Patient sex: M
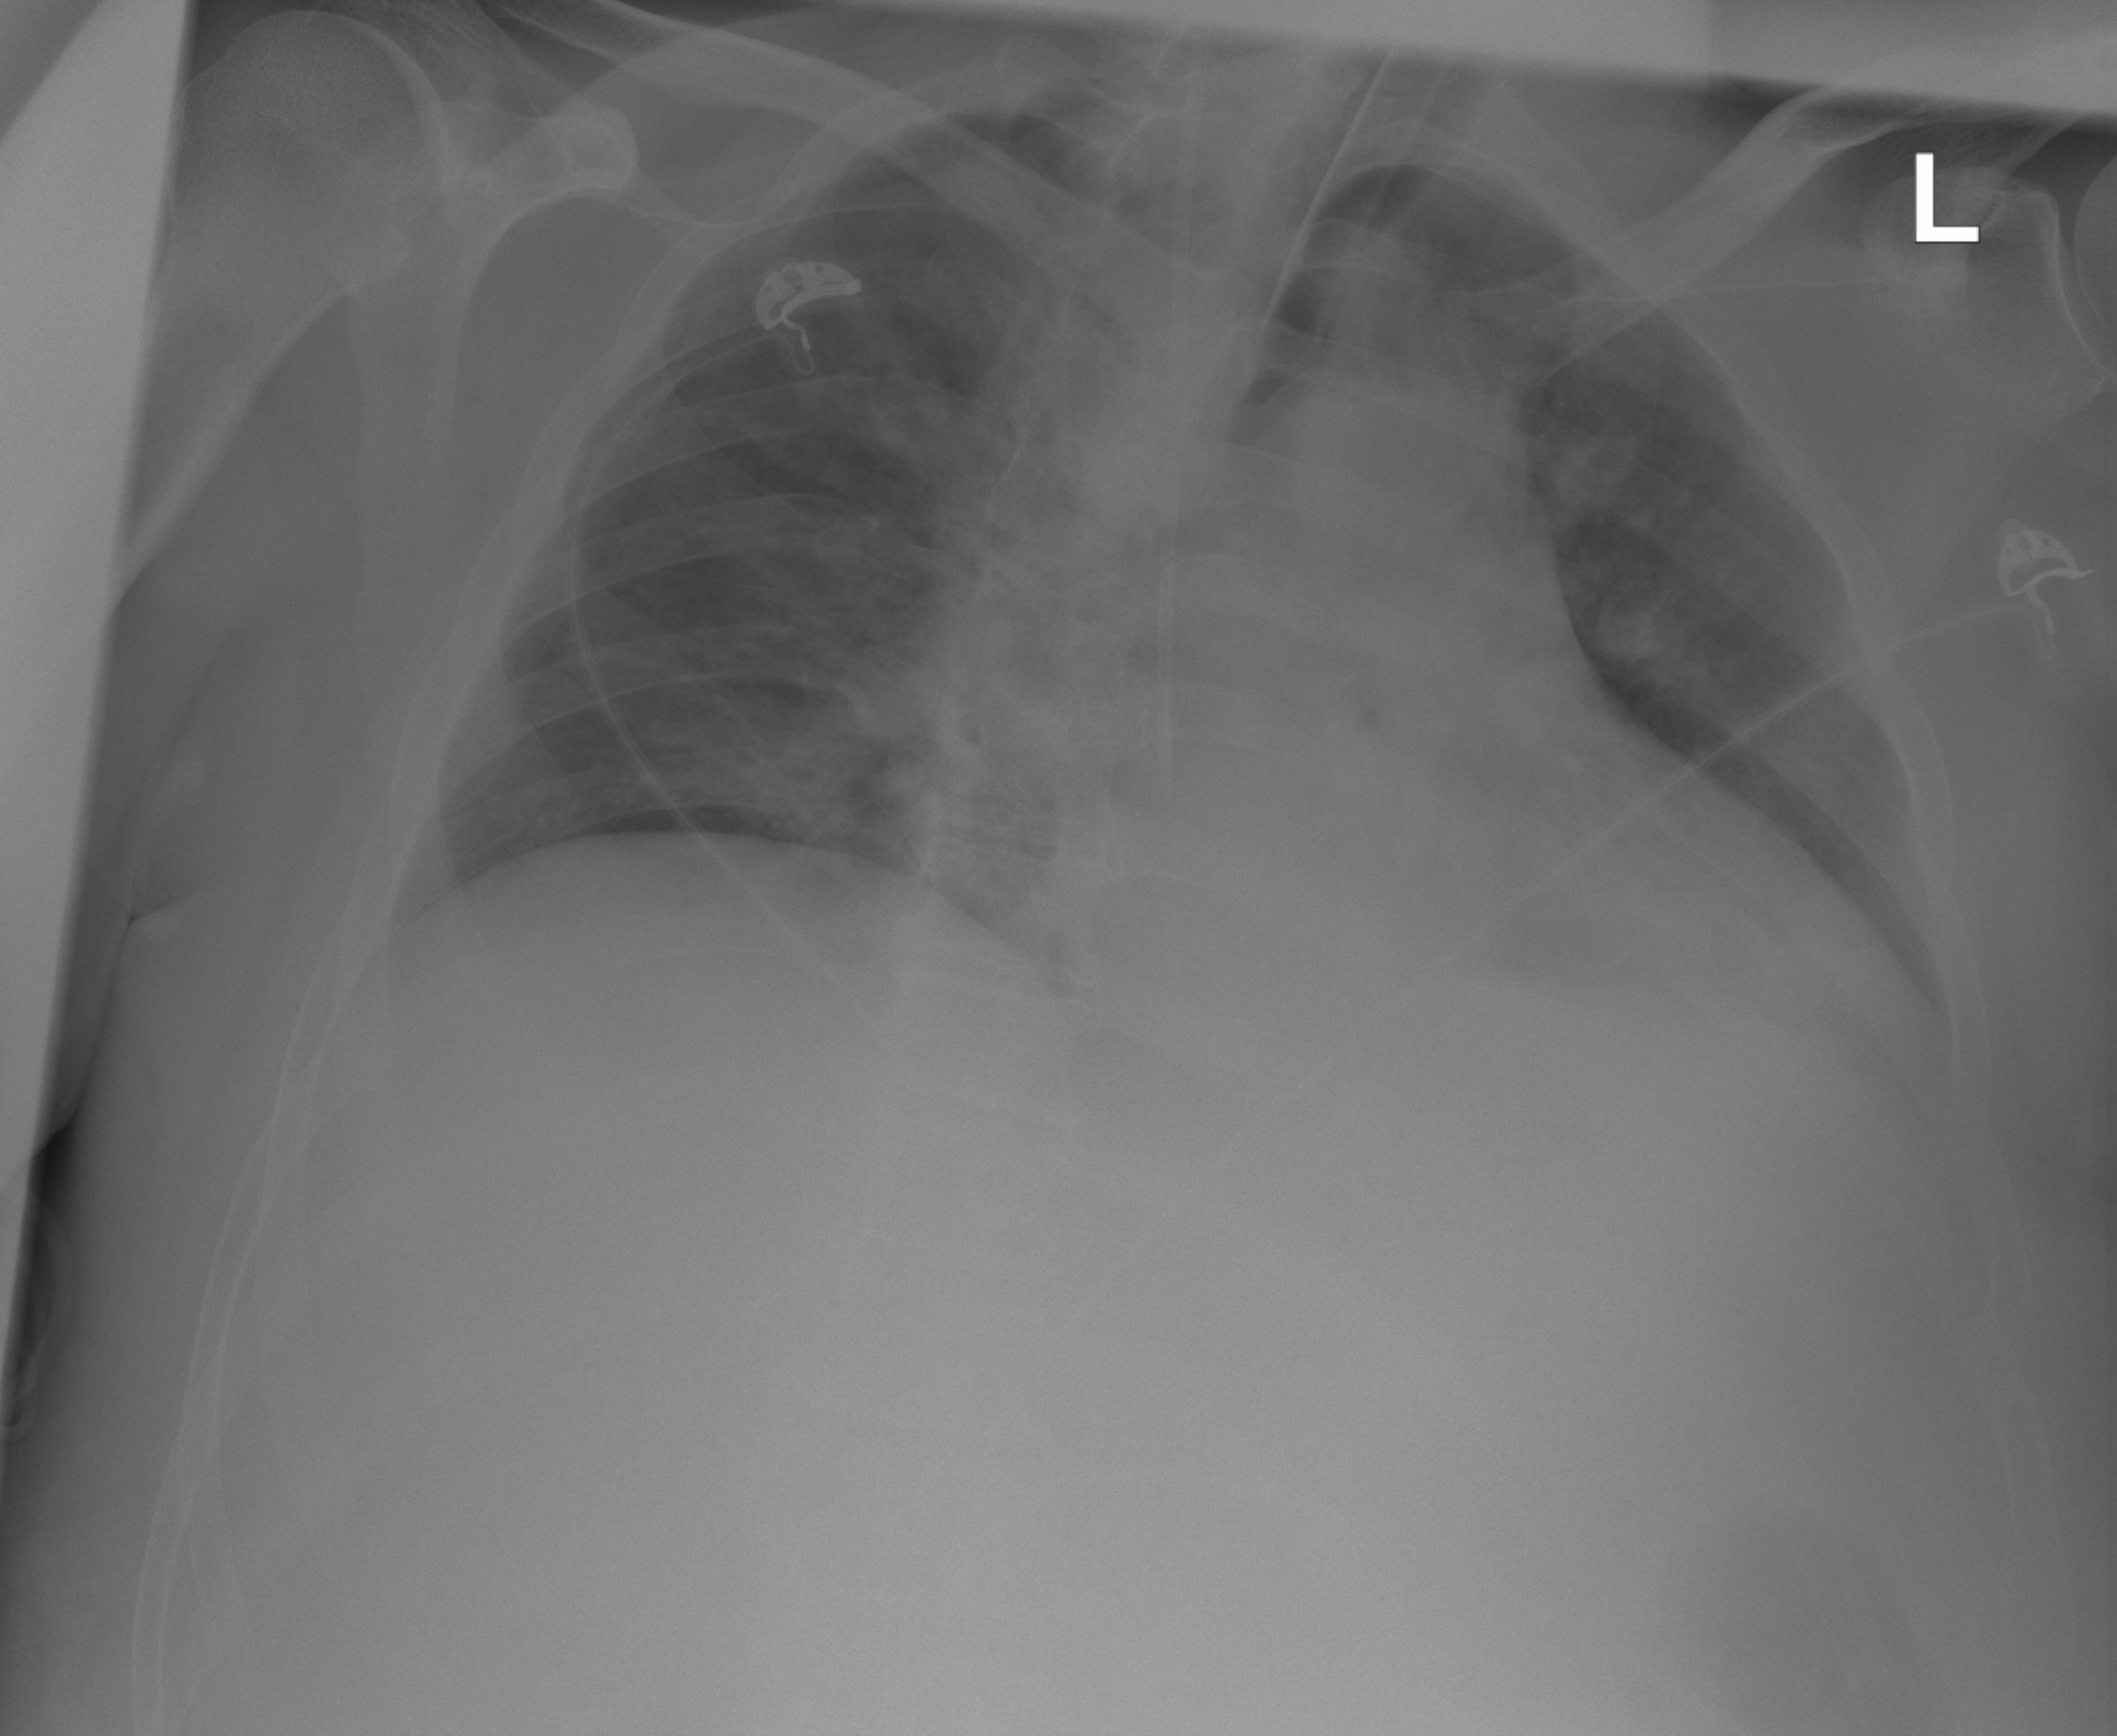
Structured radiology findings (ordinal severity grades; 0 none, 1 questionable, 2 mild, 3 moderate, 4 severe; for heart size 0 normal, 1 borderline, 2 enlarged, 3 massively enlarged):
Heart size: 0
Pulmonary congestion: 2
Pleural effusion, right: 0
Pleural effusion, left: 2
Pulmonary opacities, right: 0
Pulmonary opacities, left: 0
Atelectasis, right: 0
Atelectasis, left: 2